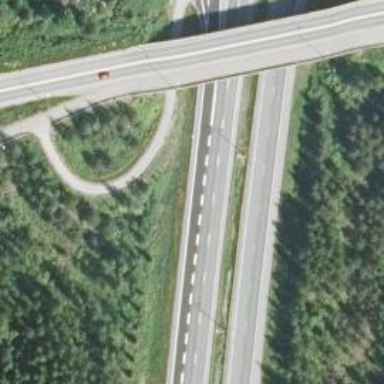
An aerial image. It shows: Asphalt footway.